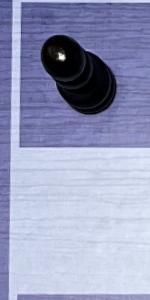
Label: Empty